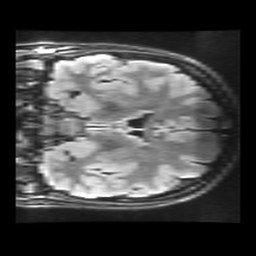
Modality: FLAIR
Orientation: coronal
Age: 26
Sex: female
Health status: healthy
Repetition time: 12 s
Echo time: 0.09782 s